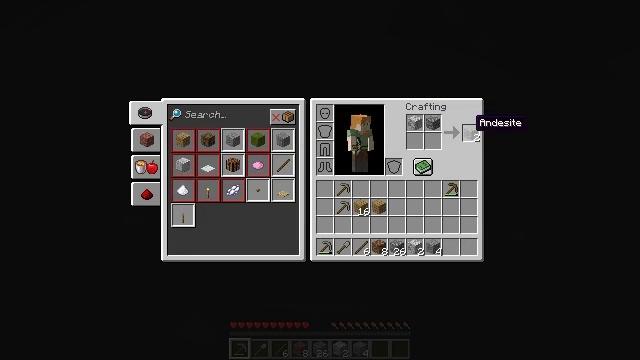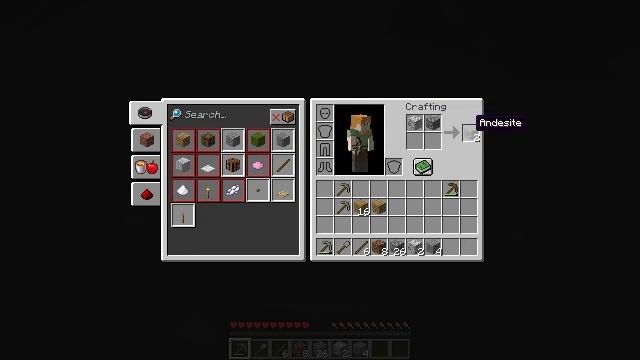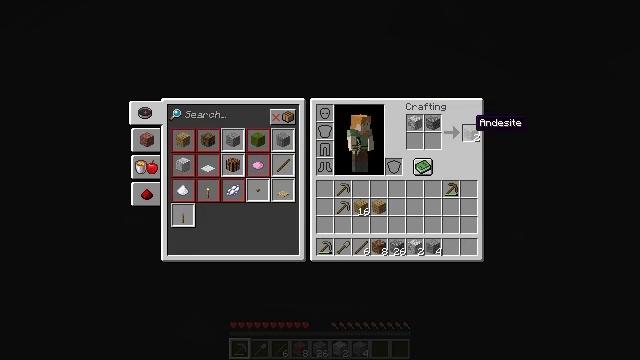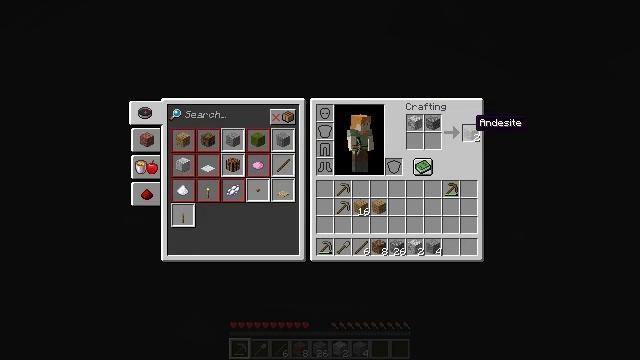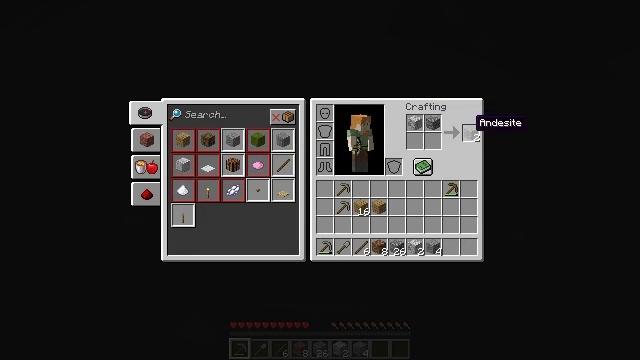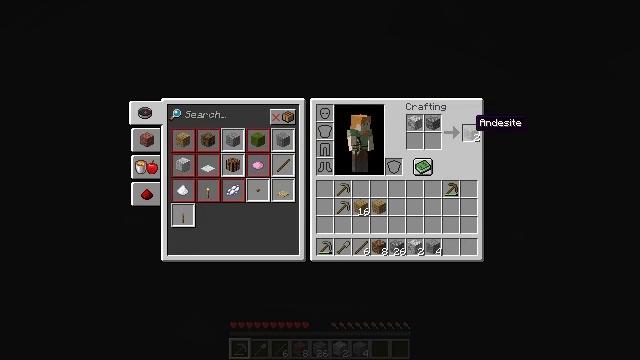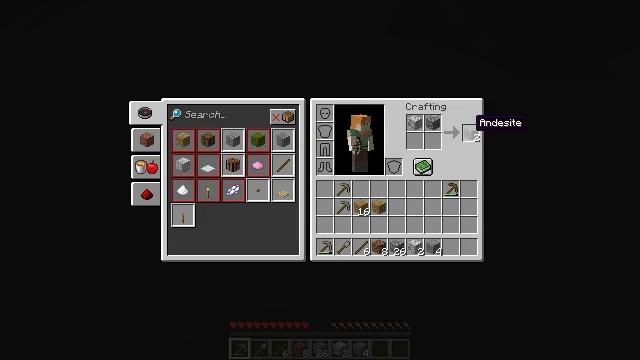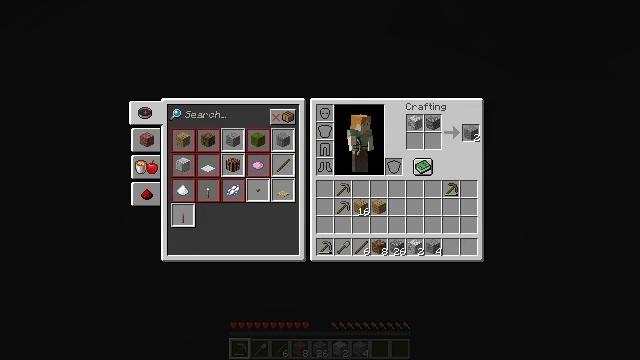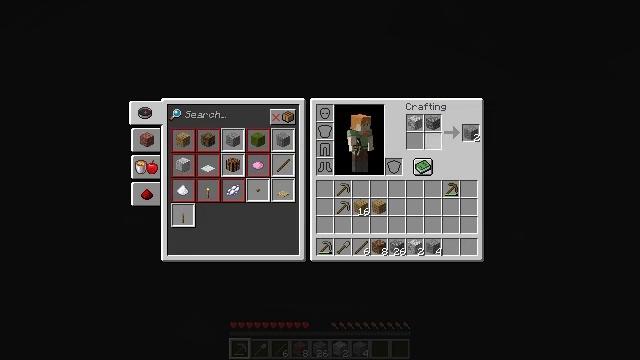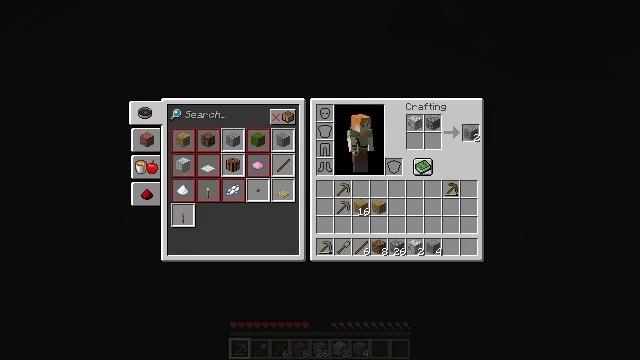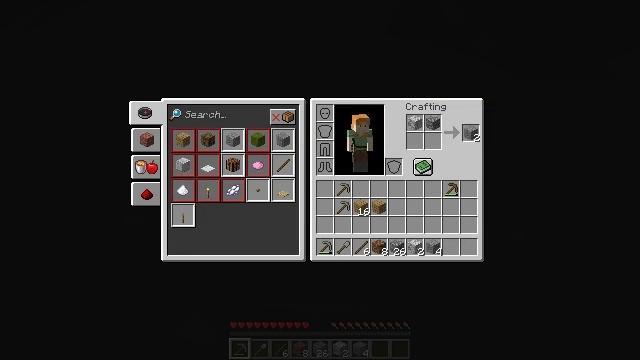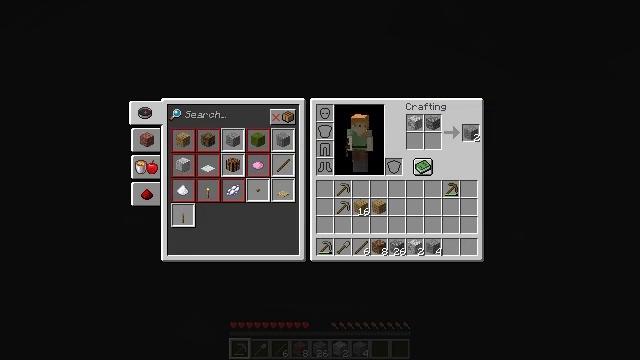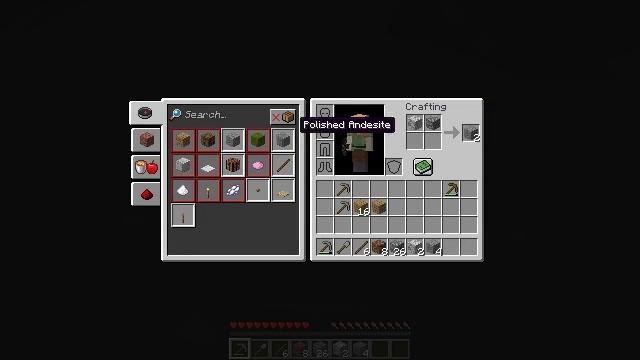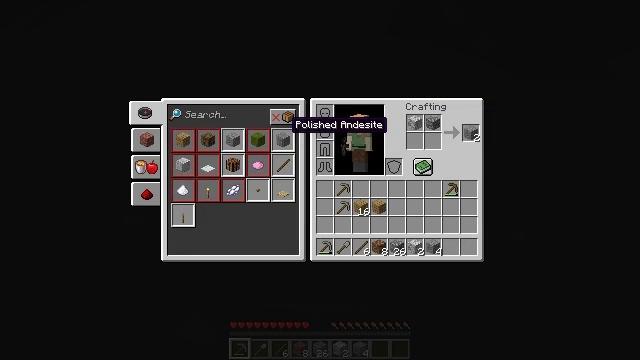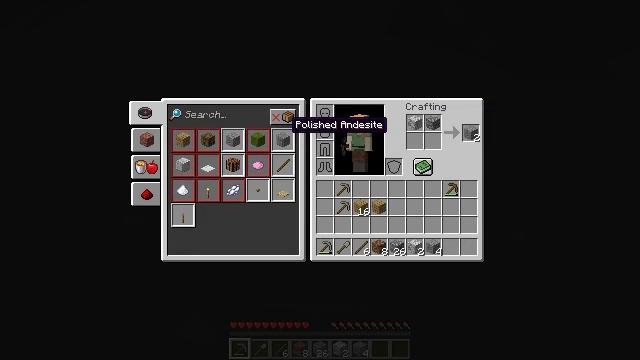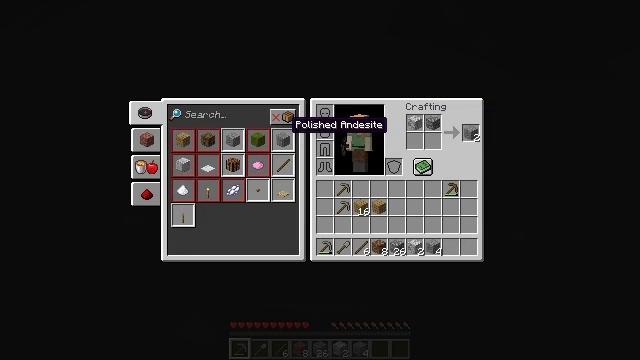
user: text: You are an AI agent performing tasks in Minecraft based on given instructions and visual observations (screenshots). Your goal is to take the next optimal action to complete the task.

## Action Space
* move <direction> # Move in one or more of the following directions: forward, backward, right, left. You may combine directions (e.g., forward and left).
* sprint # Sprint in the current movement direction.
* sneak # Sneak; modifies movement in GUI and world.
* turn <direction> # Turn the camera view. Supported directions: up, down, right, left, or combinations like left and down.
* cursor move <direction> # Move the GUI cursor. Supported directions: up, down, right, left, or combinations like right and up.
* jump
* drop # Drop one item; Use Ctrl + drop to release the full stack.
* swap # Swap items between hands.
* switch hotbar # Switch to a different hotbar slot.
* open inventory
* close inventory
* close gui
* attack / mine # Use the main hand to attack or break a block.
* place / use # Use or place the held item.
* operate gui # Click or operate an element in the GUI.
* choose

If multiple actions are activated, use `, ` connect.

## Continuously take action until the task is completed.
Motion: motion action
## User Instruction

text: Make the polished andesite on a crafting table.
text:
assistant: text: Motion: no_op
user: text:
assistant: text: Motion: no_op
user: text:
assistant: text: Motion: no_op
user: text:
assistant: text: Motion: no_op
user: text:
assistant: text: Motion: no_op
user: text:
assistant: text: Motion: no_op
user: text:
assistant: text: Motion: cursor move left
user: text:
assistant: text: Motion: cursor move left
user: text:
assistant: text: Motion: cursor move left
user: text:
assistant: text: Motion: cursor move left
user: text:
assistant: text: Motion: cursor move left
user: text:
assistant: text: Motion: cursor move left
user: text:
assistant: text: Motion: cursor move left
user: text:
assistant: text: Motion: no_op
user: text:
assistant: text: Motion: no_op
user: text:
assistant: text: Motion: no_op
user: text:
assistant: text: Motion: no_op
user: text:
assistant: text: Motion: no_op
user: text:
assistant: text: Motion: no_op
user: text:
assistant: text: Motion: no_op
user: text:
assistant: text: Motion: no_op
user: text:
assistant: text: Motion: no_op
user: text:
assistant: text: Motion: no_op
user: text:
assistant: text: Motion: no_op
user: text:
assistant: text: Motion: no_op
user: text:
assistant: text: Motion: operate gui
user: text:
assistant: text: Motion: operate gui
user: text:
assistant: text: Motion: operate gui
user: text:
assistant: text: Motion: operate gui
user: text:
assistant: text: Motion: no_op